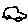
Label: car